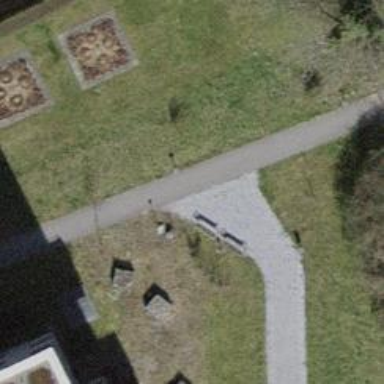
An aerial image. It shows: Bench for seating.